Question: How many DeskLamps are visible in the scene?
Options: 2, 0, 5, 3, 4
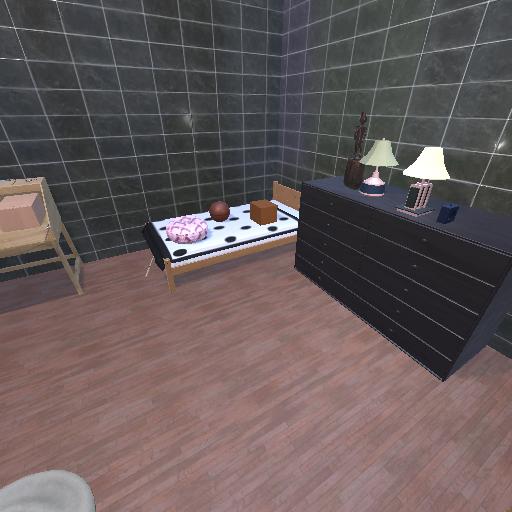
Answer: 2